Field crop: tomato
Growth stage: 1
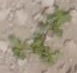
Species: portulaca